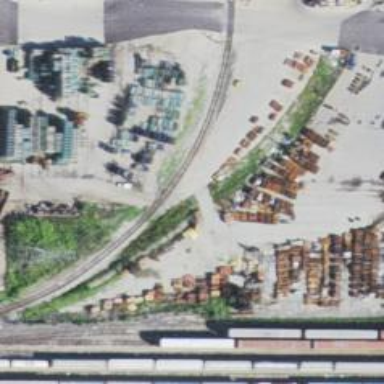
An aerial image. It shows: Abandoned railway spur.